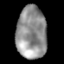
Tissue: lung
Cell type: Epithelial cells
Senescence score: 0.1902
Nuclear area (px): 1555
Mean DAPI intensity: 145.19